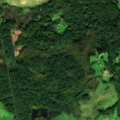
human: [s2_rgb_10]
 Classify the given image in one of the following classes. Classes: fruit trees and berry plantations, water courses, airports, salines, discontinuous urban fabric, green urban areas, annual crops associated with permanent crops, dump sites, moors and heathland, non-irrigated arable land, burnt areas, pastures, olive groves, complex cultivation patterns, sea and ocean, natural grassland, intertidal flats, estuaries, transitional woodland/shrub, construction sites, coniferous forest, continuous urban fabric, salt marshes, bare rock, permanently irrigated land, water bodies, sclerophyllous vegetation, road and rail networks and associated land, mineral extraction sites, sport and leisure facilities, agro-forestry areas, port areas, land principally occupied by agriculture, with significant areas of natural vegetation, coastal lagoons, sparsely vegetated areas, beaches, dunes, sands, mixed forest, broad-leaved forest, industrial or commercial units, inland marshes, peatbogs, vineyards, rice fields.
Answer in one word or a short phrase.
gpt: pastures, land principally occupied by agriculture, with significant areas of natural vegetation, broad-leaved forest